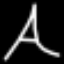
Label: The Eiffel Tower